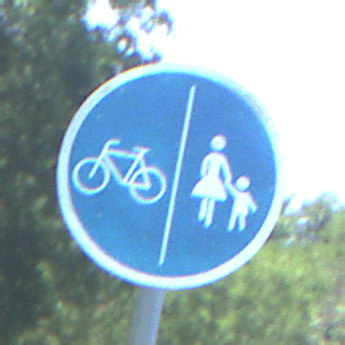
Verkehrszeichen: GetrennterRadUndGehwegRadwegLinks
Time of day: Midday
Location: Outdoor (Nature)
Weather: Clear
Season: Summer
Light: Natural